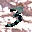
Label: 3